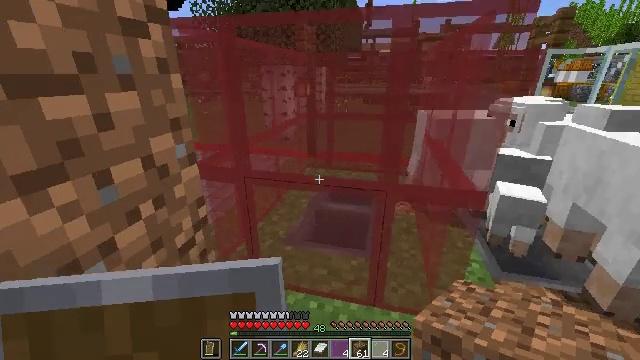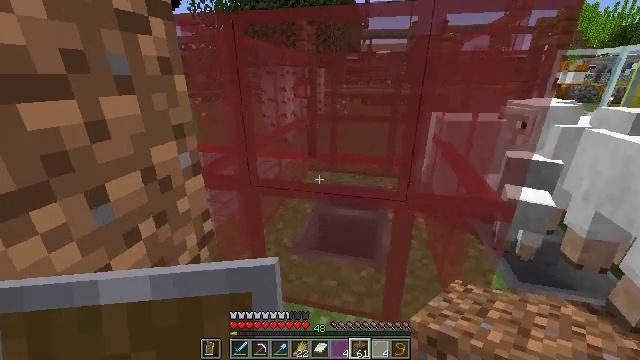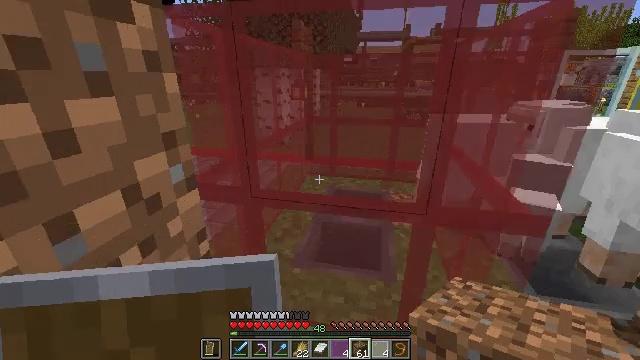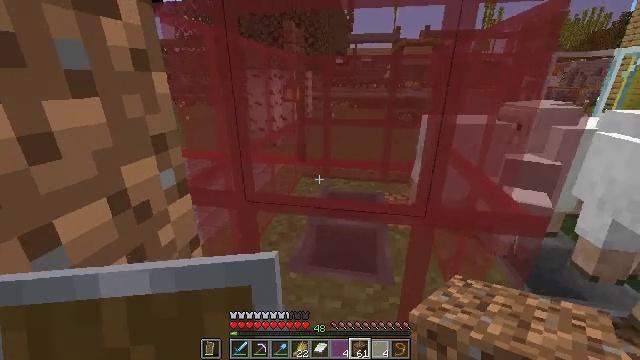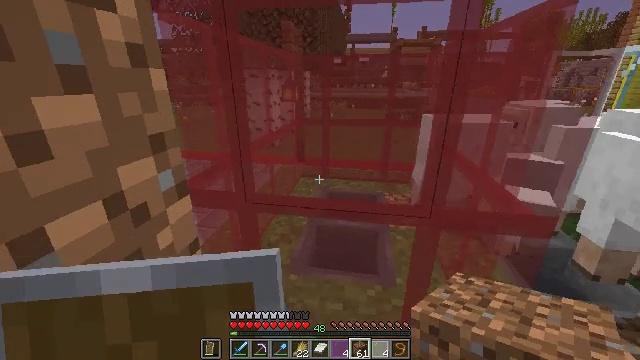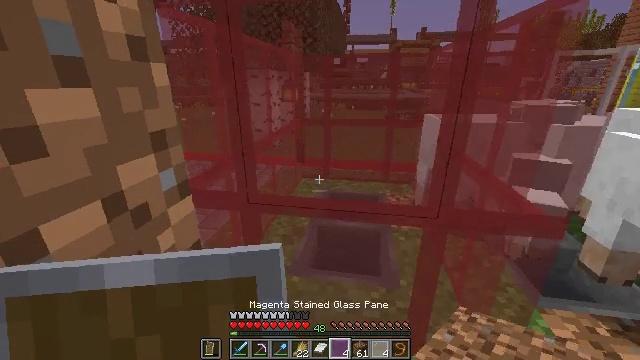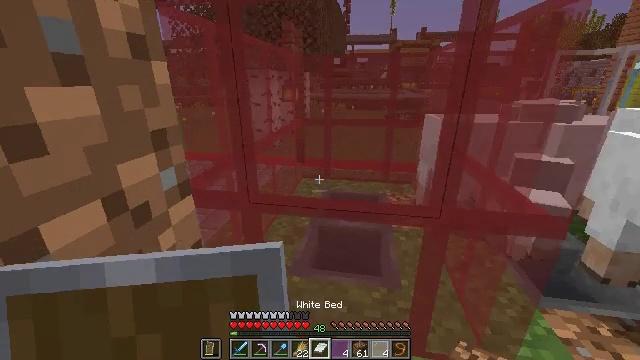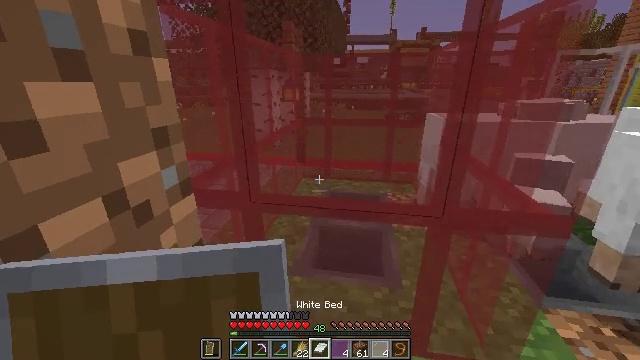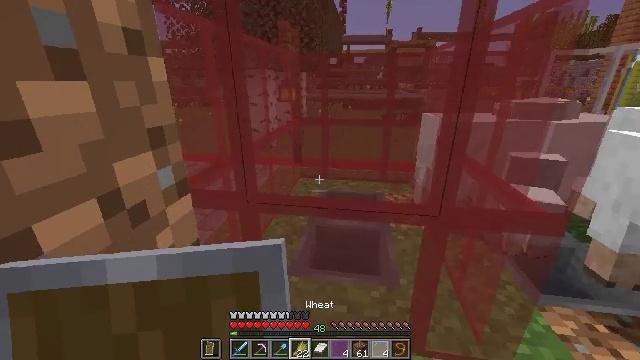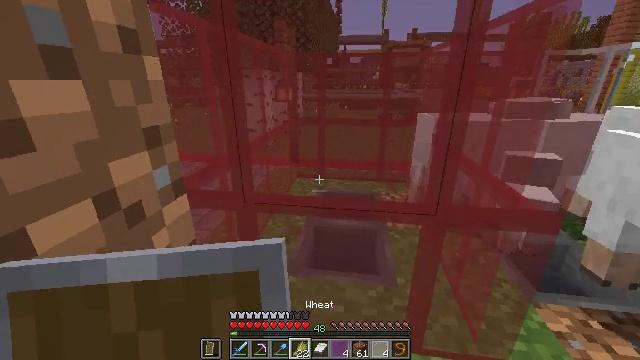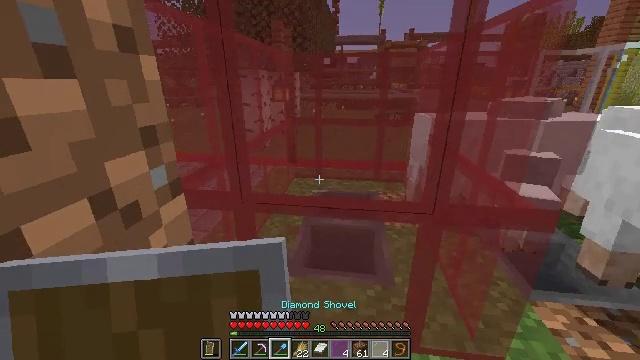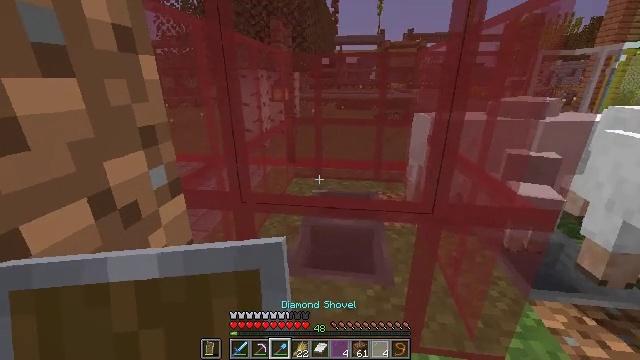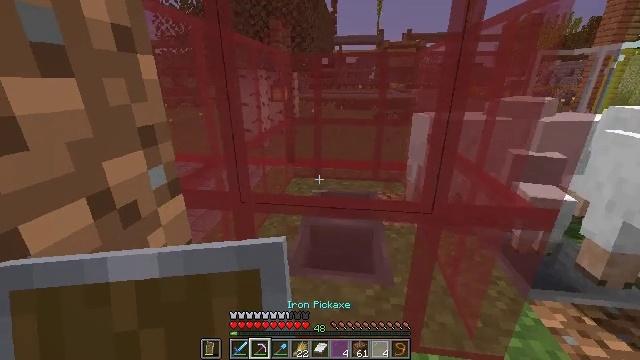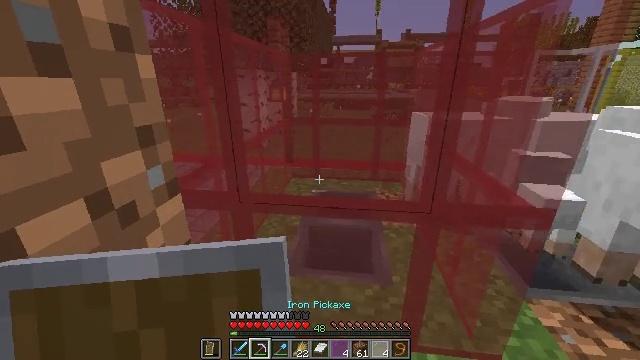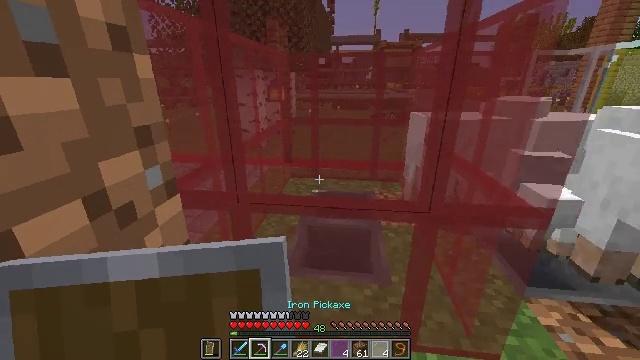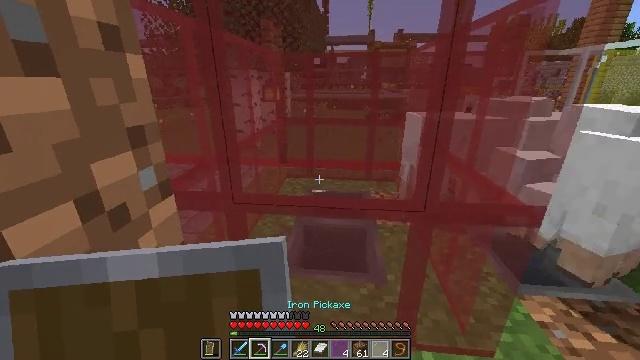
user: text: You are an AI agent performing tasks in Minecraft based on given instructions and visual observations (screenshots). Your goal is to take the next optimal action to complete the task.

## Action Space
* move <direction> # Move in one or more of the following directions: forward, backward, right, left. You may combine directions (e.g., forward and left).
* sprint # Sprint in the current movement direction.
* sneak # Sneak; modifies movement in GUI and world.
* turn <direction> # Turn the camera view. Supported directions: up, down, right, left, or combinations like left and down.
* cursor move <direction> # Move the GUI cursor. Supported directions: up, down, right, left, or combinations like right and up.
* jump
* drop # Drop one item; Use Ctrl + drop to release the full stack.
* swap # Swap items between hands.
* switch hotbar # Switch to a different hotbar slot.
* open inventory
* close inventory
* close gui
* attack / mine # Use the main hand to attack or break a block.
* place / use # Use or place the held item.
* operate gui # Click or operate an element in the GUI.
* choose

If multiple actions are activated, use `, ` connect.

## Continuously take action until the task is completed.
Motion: motion action
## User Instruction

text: Smash the red stained glass pane.
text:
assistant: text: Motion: move forward
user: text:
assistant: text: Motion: turn right
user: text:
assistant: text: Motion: turn right
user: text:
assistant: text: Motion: no_op
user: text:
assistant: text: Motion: no_op
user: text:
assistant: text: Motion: no_op
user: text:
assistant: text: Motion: no_op
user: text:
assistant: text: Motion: no_op
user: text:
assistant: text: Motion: no_op
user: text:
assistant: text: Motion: no_op
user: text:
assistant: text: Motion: no_op
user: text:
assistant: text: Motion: no_op
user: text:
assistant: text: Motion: no_op
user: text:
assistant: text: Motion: no_op
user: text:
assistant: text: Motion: turn right
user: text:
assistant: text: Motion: turn right
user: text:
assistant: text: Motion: move forward, turn right and down
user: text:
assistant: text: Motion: move forward, turn down
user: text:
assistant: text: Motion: move forward, turn down
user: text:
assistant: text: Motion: move forward, turn down
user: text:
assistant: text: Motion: move forward, turn down
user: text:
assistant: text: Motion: turn down, attack / mine
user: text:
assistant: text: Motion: turn down, attack / mine
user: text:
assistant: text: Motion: turn down, attack / mine
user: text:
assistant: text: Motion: turn down, attack / mine
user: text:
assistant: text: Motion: turn down, attack / mine
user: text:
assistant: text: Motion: turn down, attack / mine
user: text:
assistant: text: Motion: turn down, attack / mine
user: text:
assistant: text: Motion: attack / mine
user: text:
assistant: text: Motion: attack / mine